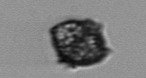
Label: Kryptoperidinium_triquetrum